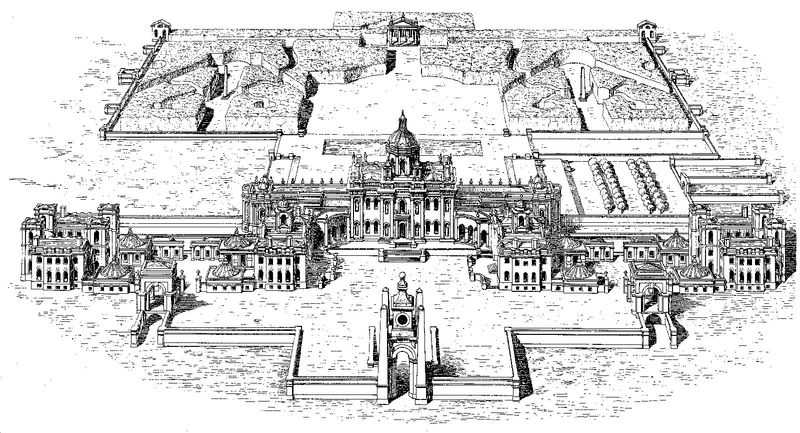
Titel: Castle Howard, North Yorkshire
Künstler: John Vanbrugh
Standort: Malton (EU - GB - Yorkshire)
Schlagwörter: landschaft, anlage, architektur, hof, symmetrisch, plan